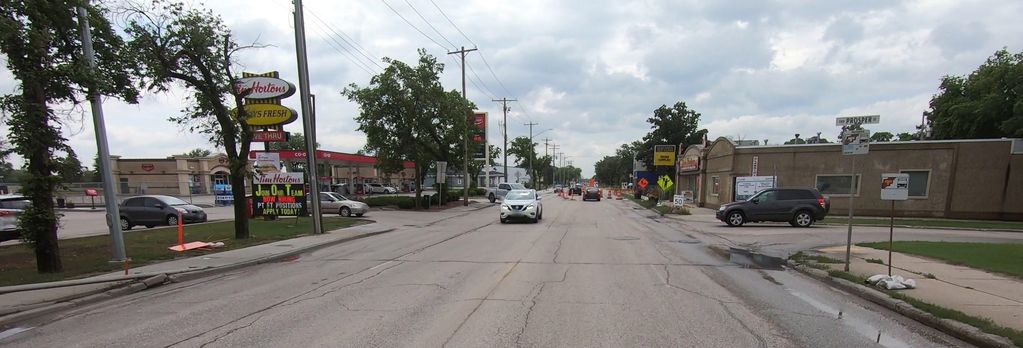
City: winnipeg